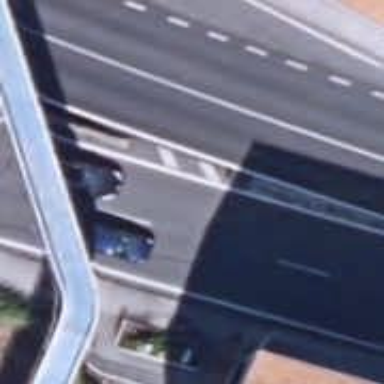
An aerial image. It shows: Set of steps on the road with adjacent ramp.